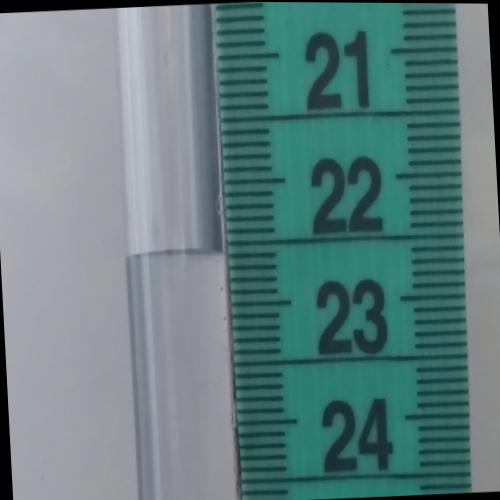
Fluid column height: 22.6 cm